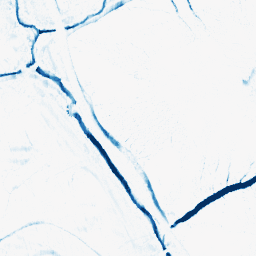
Category: morphological
Decomposition family: morphological_ellipse
Decomposition parameters: operation: closing
width: 10
height: 5
Upsampling method: sinc_blackman
Upsampling parameters: scale: 4
kernel_size: 16
Upsampling scale: 4